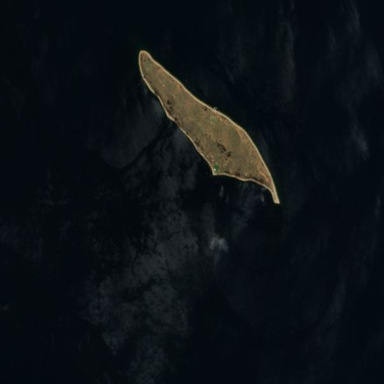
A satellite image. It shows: Image showing island.